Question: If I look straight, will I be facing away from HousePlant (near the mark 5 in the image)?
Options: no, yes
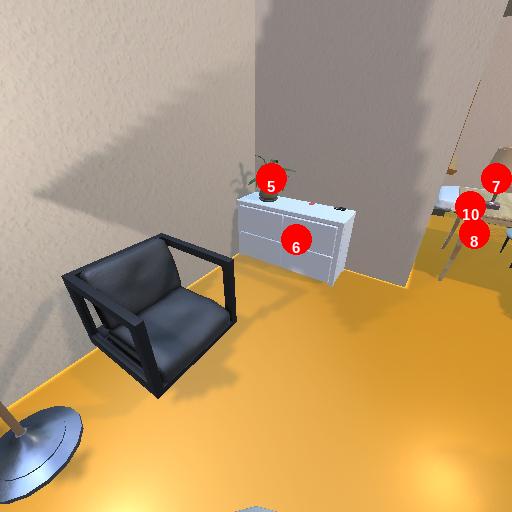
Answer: no